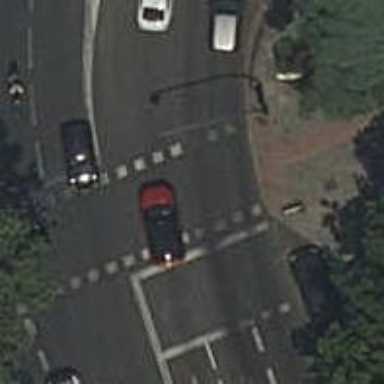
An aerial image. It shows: Road crossing with traffic signals.